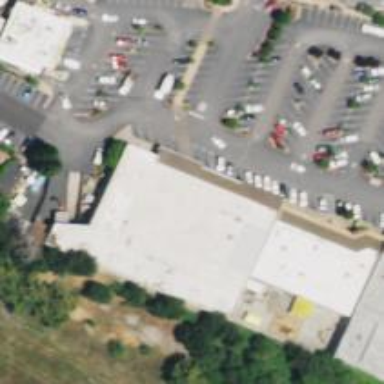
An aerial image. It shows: Pharmacy providing healthcare services.